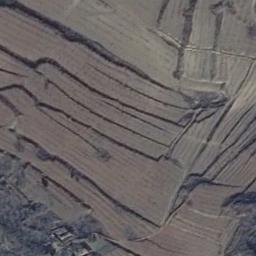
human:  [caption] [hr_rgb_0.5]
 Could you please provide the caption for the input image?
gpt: Many green plants are on the terrace .

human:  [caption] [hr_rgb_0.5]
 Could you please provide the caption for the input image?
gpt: There is a row of grey houses beside the terraces .

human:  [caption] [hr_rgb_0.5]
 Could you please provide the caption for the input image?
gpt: A large layer of brown and green mixed terraces .

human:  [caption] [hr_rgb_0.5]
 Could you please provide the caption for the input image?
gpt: The bare terrace is next to some trees .

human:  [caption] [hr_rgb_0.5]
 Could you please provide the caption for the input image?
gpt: There are some brown terraces arranged irregularly .